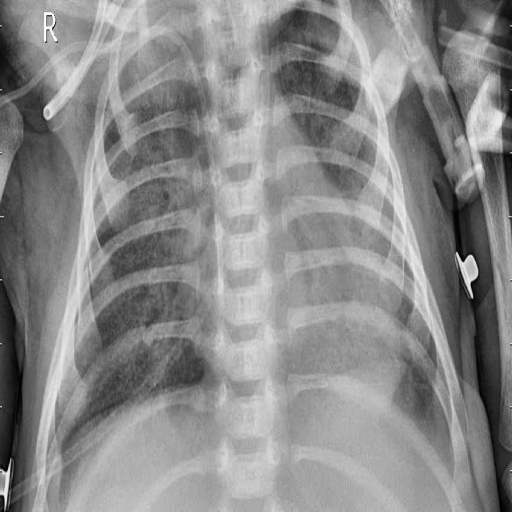
Finding: PNEUMONIA